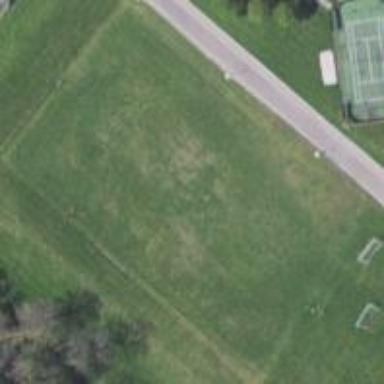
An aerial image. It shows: Soccer pitch for outdoor sports and leisure activities.